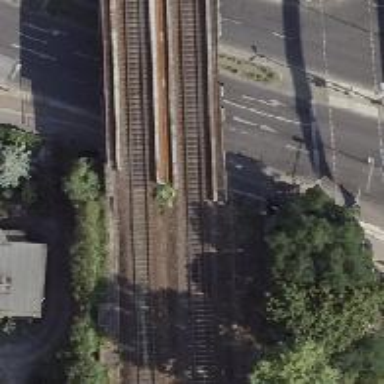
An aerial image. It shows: Bridge with electrified railway tracks featuring contact line.